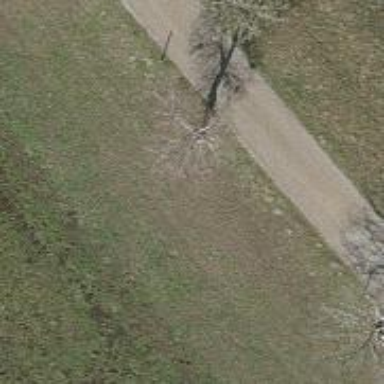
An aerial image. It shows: Broadleaved tree with lush leaves.